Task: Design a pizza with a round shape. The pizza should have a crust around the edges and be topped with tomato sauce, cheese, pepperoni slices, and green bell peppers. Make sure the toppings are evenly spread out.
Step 119:
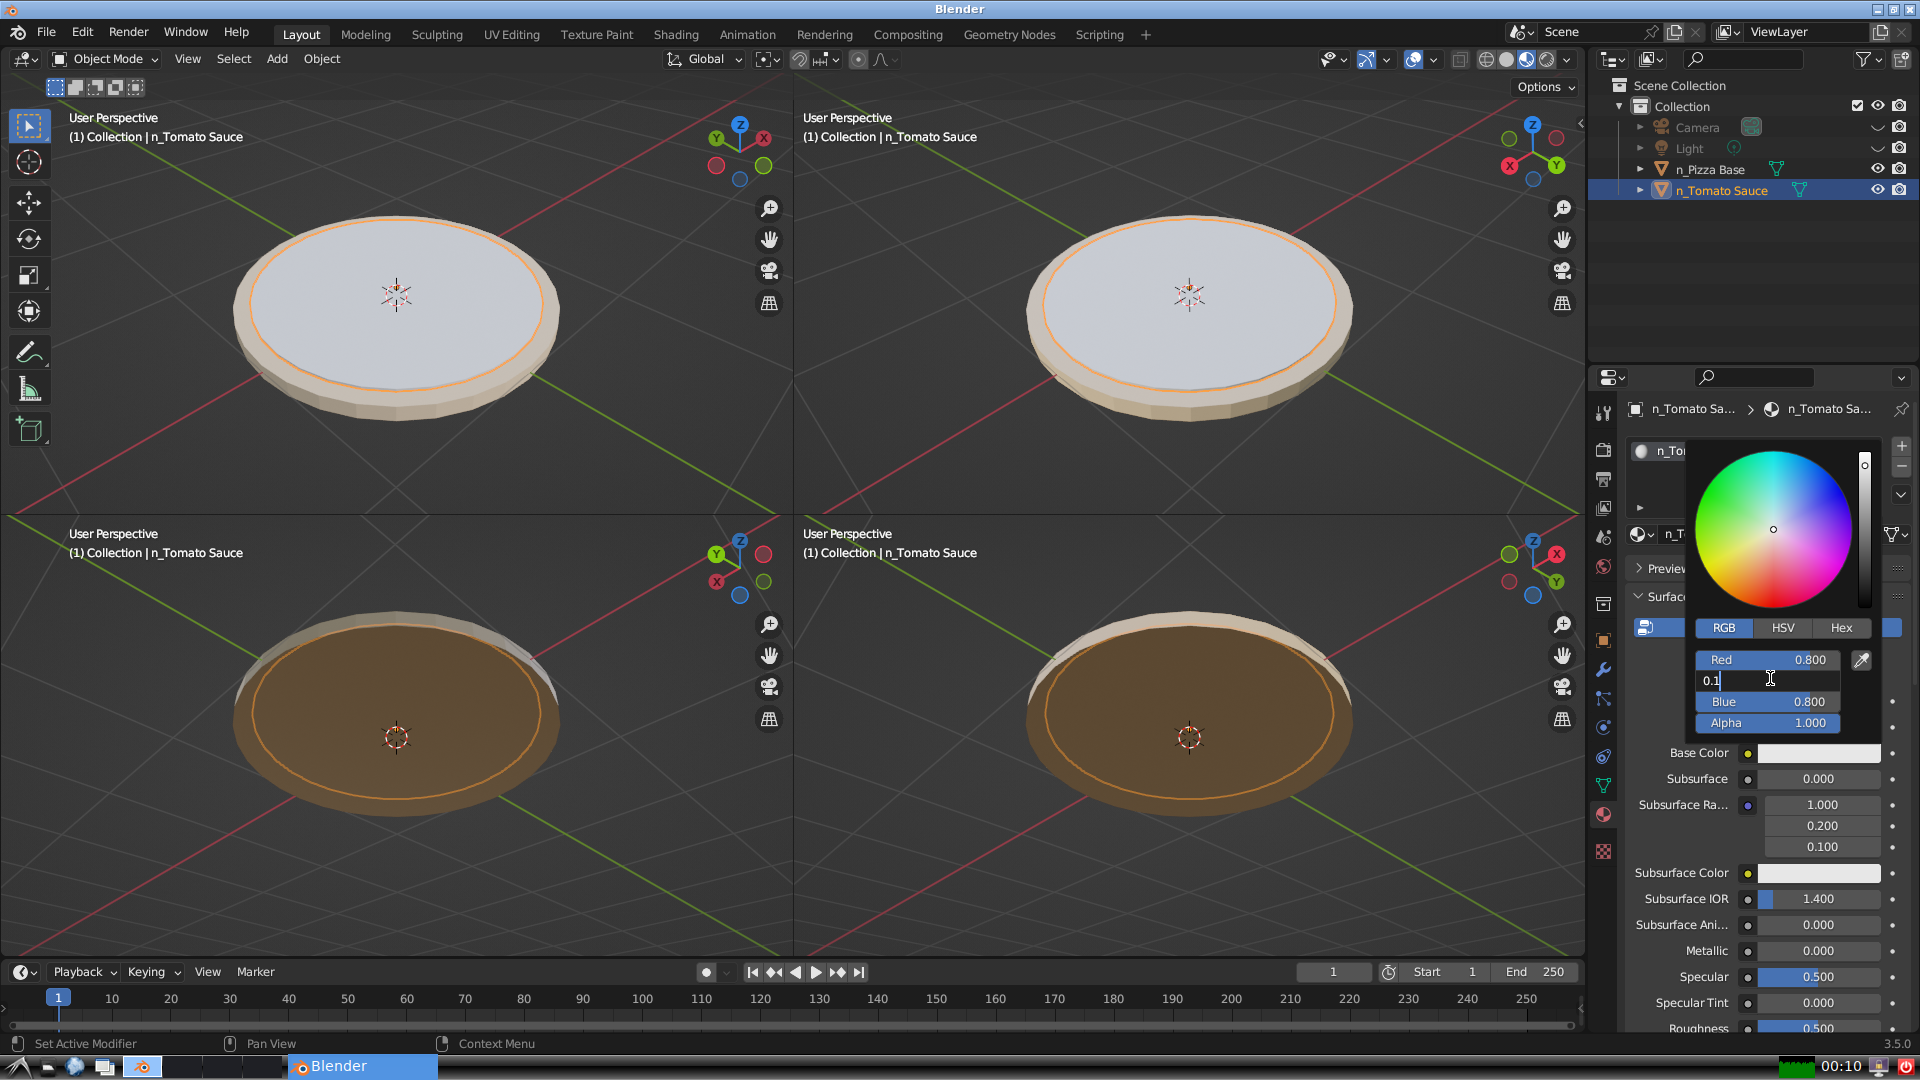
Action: {"key_press": ['Return']}